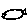
Label: fish